Field crop: maize
Growth stage: 2
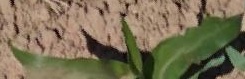
Species: maize